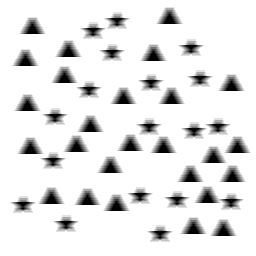
Squares: 0
Triangles: 26
Stars: 18
Total shapes: 44